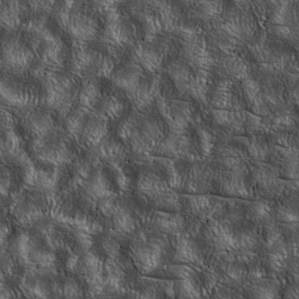
Label: non_frost